Question: In the iOS Mail app when you hit reply, you are presented with a text view like this. The vertical blue line keeps growing or shrinking (as the case may be) when you try to edit the previous reply while doing an inline reply or something. The top portion (your main reply) looks normal. Any idea on a really top level on how to pull this kind of text view off?

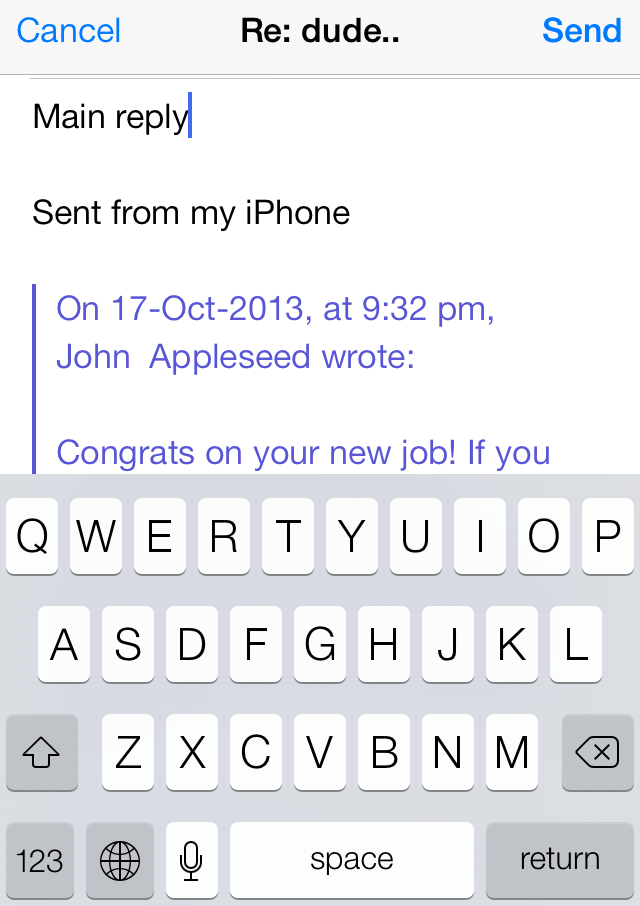
Answer:
'''
textViewHolder = [[UIView alloc]initWithFrame:CGRectMake(20, 100, 280, 20)];
simpleLine = [[UIView alloc]initWithFrame:CGRectMake(0, 0, 2, 20)];
simpleLine.backgroundColor = [UIColor blueColor];
[textViewHolder addSubview:simpleLine];
myTextView = [[UITextView alloc]initWithFrame:CGRectMake(20, 0, 240, 24)];
myTextView.delegate = self;
[textViewHolder addSubview:myTextView];
[self.view addSubview:textViewHolder];
- (BOOL)textView:(UITextView *)textView shouldChangeTextInRange:(NSRange)range replacementText:(NSString *)text;
{
int numLines = myTextView.contentSize.height / myTextView.font.lineHeight;
if([text isEqualToString:@"
"])
numLines++;
if(numLines>1)
{
CGRect frame = textViewHolder.frame;
frame.size.height = 20*(numLines-1);
textViewHolder.frame =frame;
CGRect frame2 = simpleLine.frame;
frame2.size.height = 20*(numLines-1);
simpleLine.frame =frame2;
CGRect frame3 = myTextView.frame;
frame3.size.height = 24*(numLines-1);
myTextView.frame =frame3;
}
return YES;
}
'''
The '(numLines-1)' is because I always got one line more that I needed. I'm sure it's solvable with a bit debugging.
The '[text isEqualToString:@"
"]' part is because you also want to increment the line number if the user presses done and going down a line.